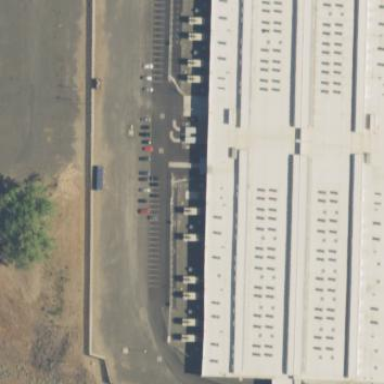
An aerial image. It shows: Data center building.